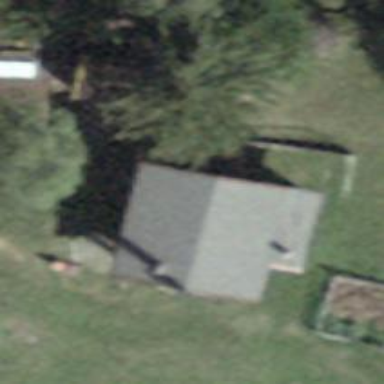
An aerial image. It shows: Simple and straightforward house.